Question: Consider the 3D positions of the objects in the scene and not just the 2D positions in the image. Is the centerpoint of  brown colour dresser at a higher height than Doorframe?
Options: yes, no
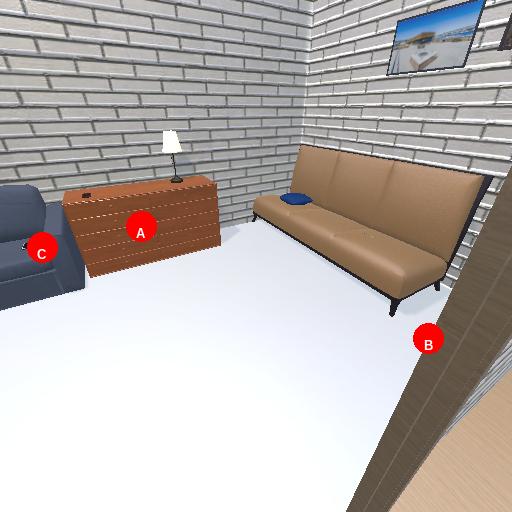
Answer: yes